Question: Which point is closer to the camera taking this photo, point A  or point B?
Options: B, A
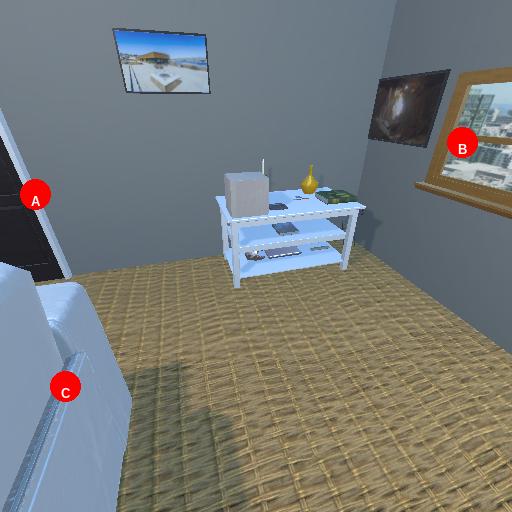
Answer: B